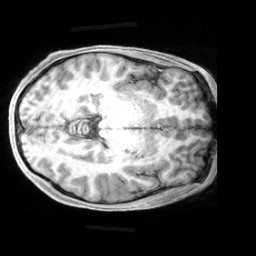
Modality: T1w
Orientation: axial